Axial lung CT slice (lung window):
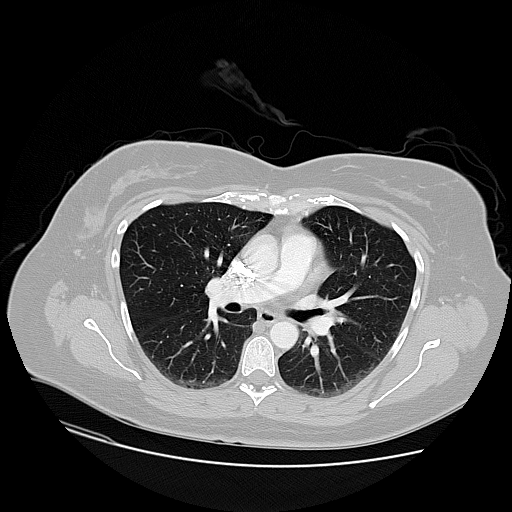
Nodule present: no